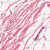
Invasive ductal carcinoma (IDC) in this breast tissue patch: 0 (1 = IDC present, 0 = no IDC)